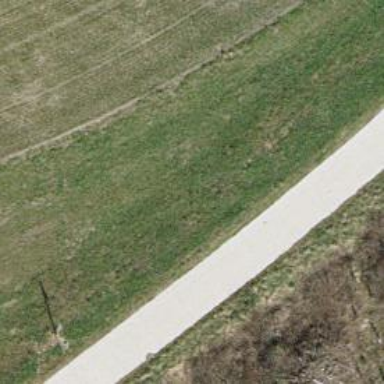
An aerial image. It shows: Asphalt track with grade2 tracktype.